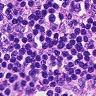
Metastatic tissue present: no